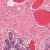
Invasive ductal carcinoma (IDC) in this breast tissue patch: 0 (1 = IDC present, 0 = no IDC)